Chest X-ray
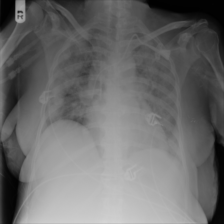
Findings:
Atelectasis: negative
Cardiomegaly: negative
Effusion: negative
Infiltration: negative
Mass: negative
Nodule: negative
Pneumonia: negative
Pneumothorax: negative
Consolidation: negative
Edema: negative
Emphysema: negative
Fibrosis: negative
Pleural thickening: negative
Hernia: negative